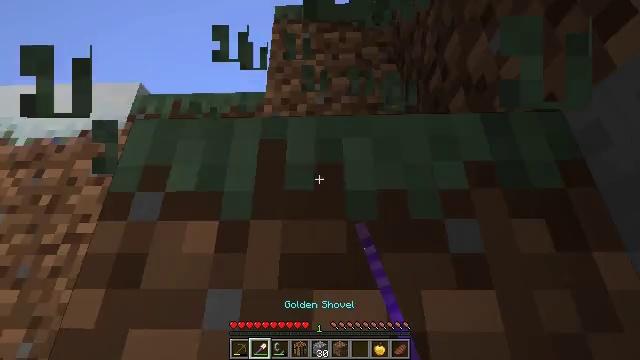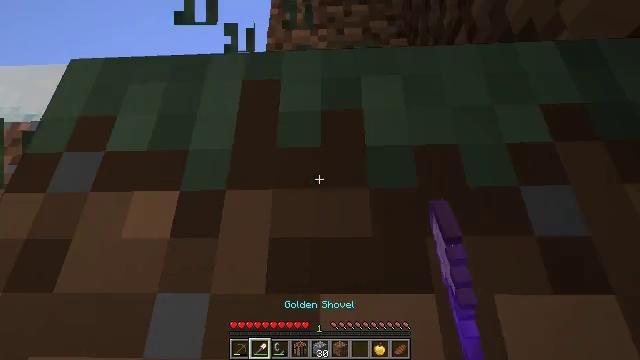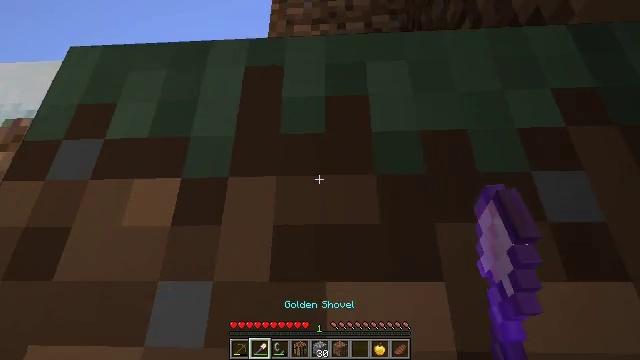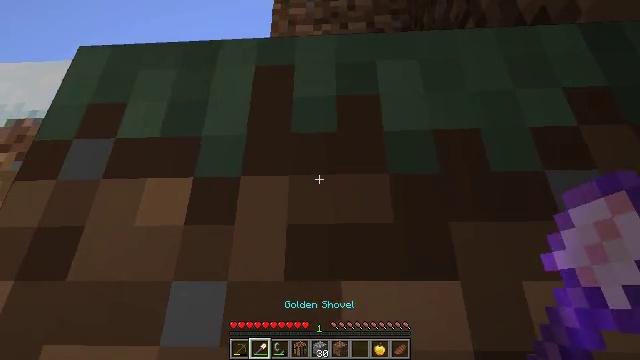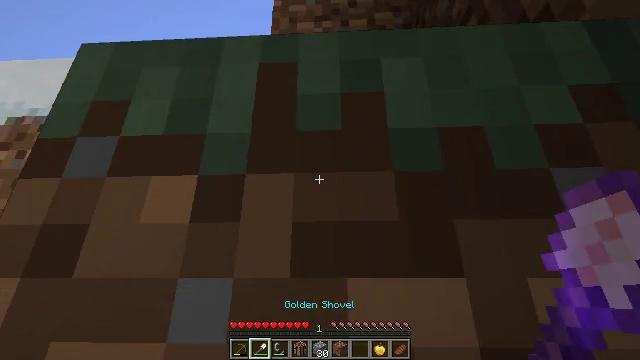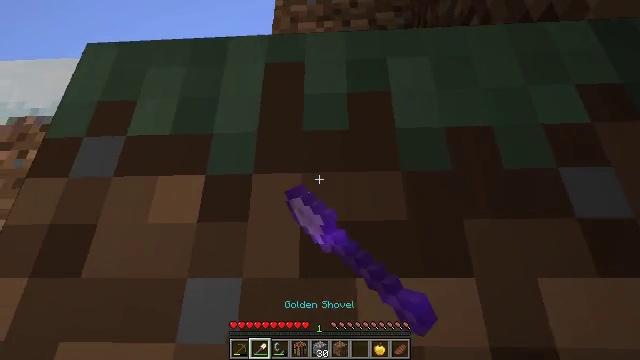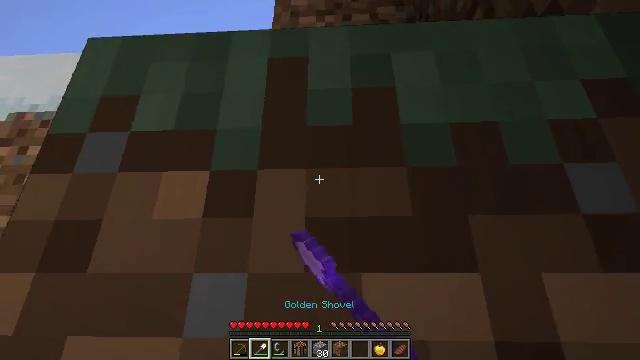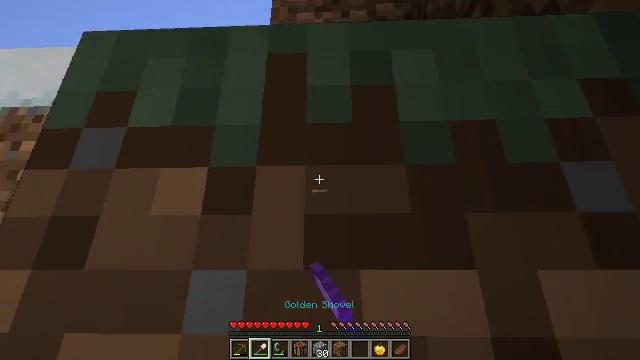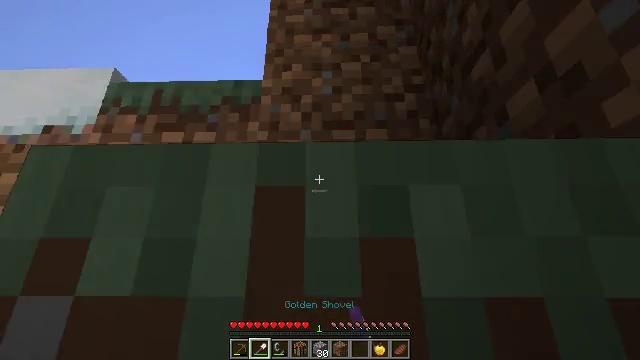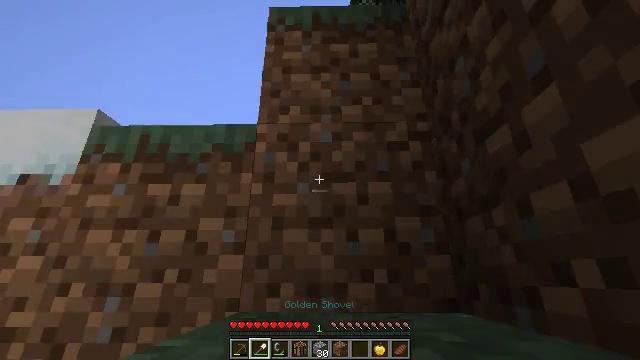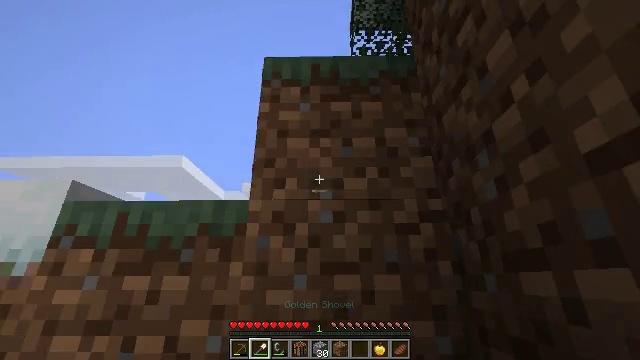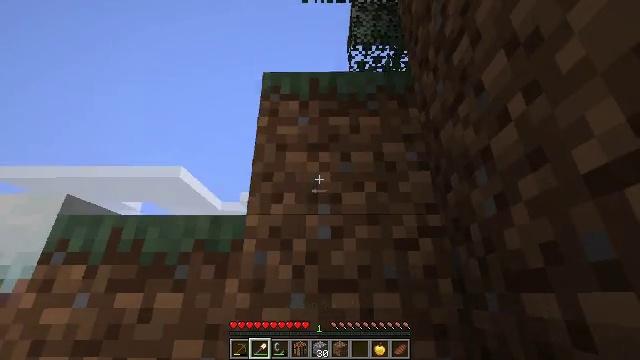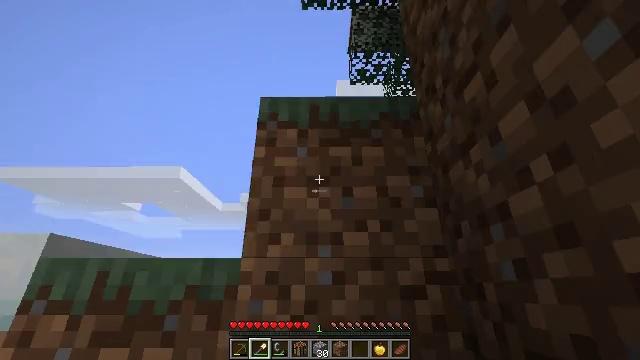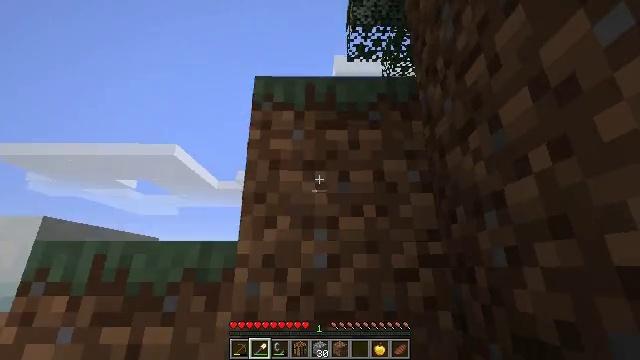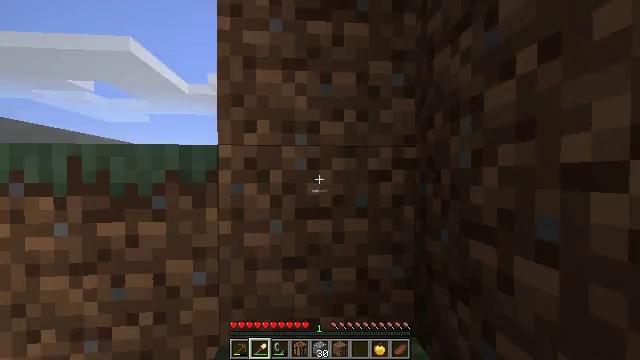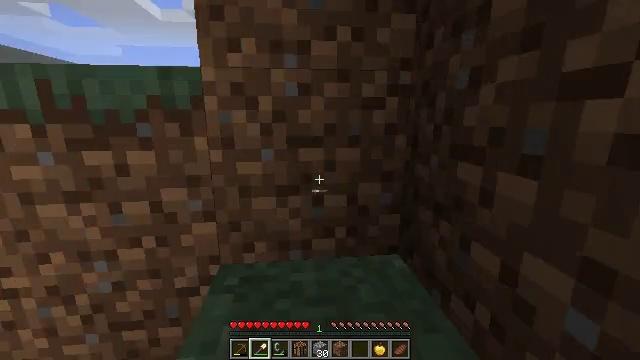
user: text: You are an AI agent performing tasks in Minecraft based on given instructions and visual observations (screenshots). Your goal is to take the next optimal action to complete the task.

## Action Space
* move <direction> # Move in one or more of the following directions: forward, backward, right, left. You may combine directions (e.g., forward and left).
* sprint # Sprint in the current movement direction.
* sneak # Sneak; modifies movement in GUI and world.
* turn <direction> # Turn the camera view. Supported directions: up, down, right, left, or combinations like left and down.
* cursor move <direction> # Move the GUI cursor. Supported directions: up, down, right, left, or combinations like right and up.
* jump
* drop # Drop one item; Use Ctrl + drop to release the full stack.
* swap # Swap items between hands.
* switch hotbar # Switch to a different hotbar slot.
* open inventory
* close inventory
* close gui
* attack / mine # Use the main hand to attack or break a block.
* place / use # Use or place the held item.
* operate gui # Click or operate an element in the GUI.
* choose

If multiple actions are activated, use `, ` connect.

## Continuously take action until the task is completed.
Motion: motion action
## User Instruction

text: Gather grass block for landscaping.
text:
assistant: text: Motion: move forward
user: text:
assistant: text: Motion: move forward
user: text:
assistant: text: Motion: move forward
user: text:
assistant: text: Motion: move forward, attack / mine
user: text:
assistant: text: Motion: move forward, attack / mine
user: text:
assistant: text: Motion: move forward, attack / mine
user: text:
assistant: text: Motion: move forward
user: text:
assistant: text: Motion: move forward, jump
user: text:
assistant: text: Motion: move forward, jump
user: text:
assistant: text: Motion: move forward, jump
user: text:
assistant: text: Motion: move forward, turn up, jump
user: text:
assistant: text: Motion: move forward
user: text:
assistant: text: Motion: move forward, turn down
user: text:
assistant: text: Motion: turn right and down
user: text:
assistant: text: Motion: turn right and down
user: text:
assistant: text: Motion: turn down
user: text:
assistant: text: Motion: turn left and up
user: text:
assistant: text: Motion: turn up
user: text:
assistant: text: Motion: turn right and up, attack / mine
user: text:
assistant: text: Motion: turn up, attack / mine
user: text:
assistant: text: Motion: attack / mine
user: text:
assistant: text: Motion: attack / mine
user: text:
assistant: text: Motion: attack / mine
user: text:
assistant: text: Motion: no_op
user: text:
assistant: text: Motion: no_op
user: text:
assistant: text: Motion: no_op
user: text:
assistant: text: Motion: move forward, turn left and up
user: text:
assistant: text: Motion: move forward, turn left and up, jump
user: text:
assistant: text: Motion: move forward, turn left and up, jump
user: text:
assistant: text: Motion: move forward, jump